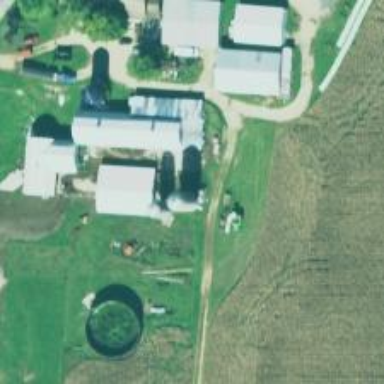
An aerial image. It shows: Silo.